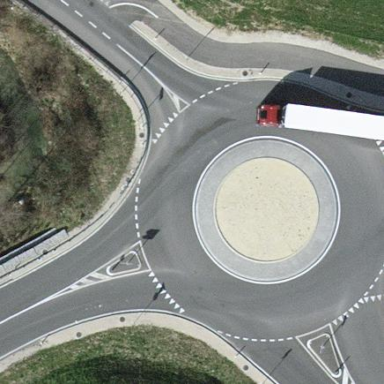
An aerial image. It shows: Secondary road around roundabout.